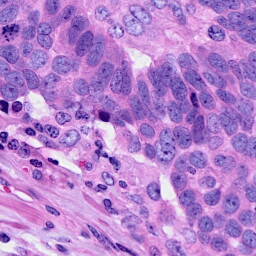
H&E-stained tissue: Ovarian